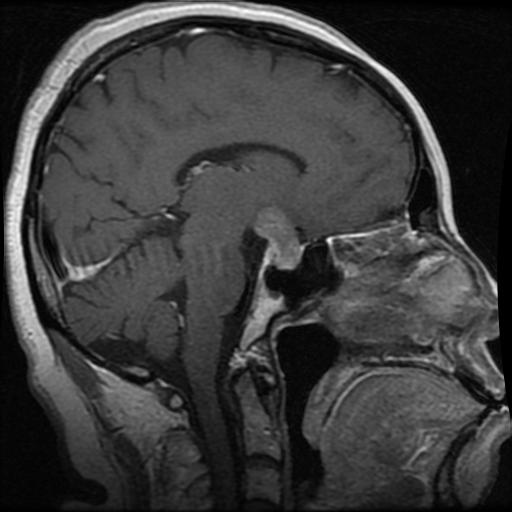
Label: pituitary